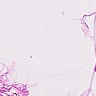
Metastatic tissue present: no